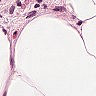
Metastatic tissue present: no